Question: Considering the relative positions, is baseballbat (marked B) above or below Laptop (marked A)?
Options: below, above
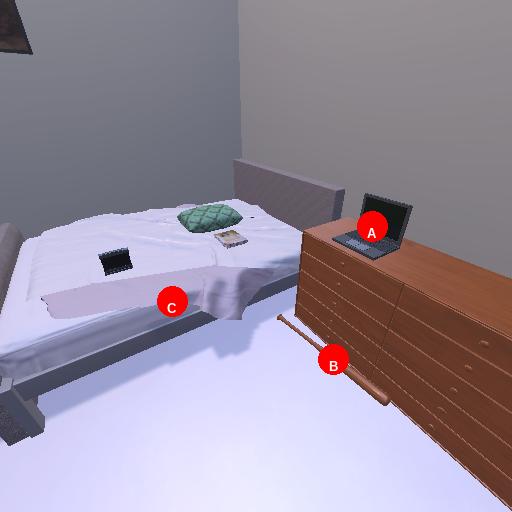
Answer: below